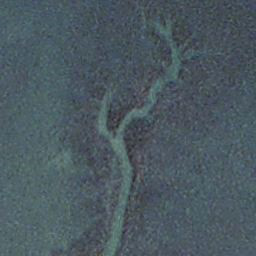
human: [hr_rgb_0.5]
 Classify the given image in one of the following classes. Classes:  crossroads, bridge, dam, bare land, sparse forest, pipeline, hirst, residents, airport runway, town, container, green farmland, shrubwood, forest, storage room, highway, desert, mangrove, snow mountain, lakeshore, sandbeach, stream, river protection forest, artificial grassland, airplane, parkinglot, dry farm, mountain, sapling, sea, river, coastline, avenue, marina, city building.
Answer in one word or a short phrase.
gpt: stream